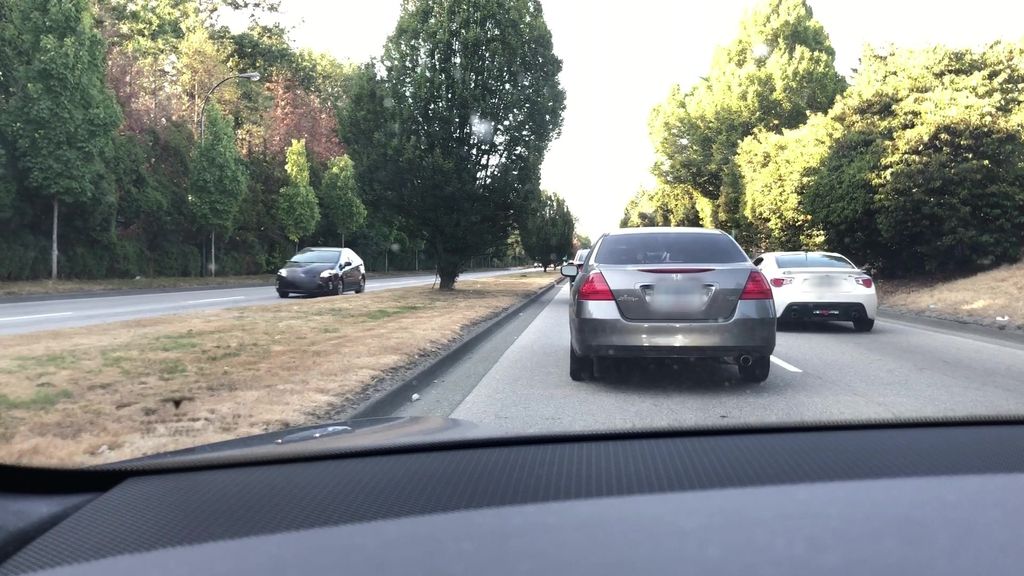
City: vancouver